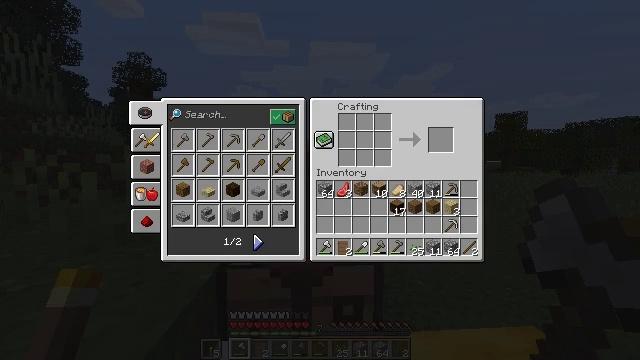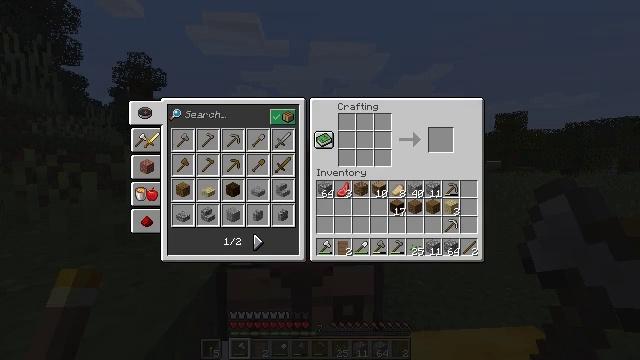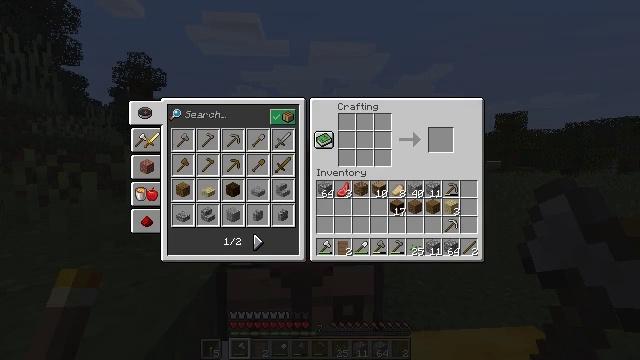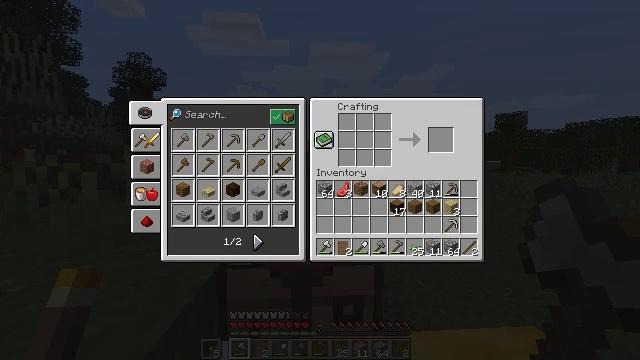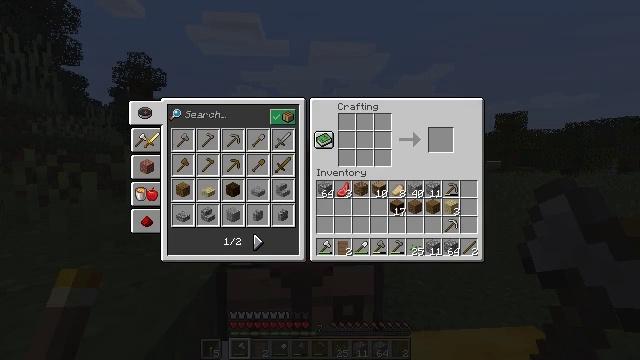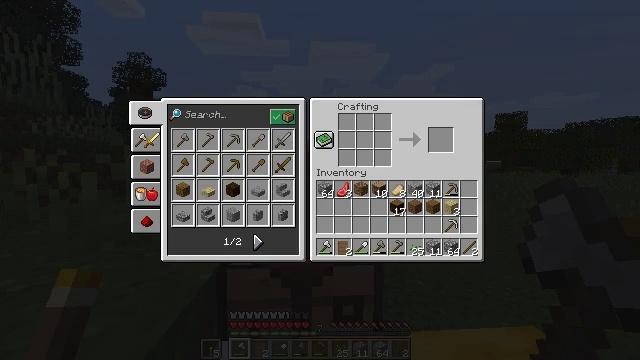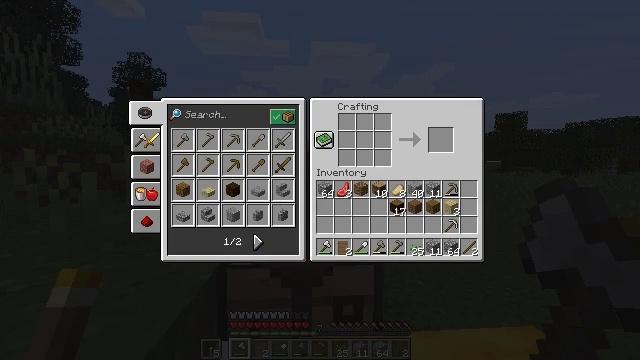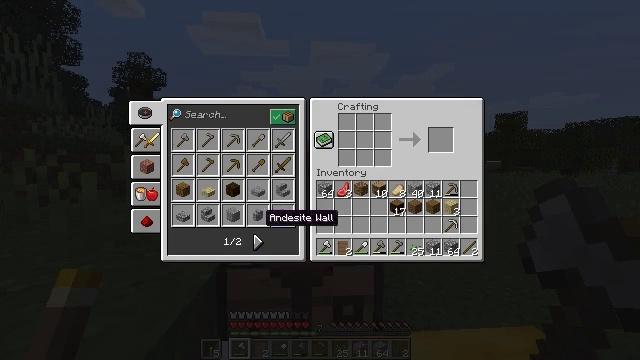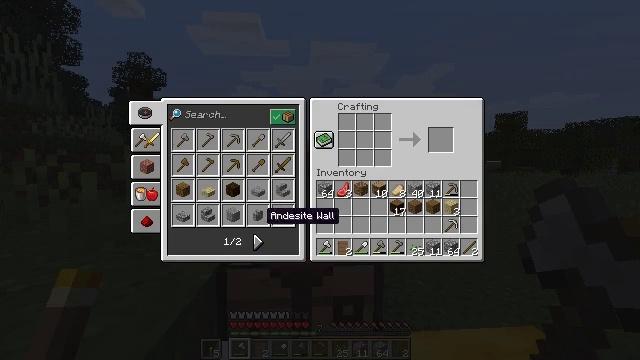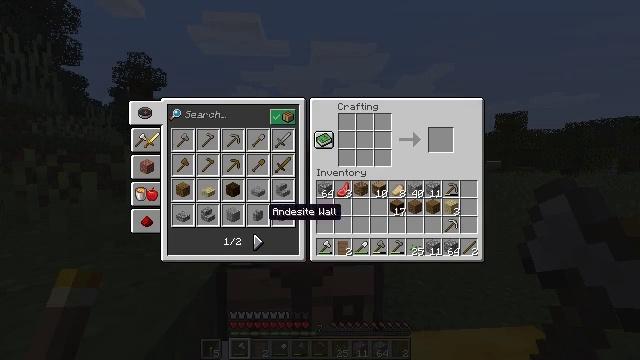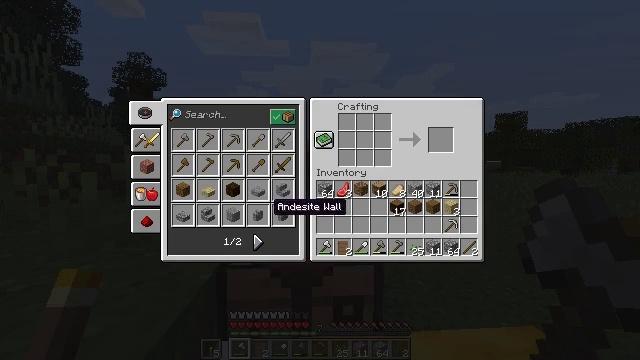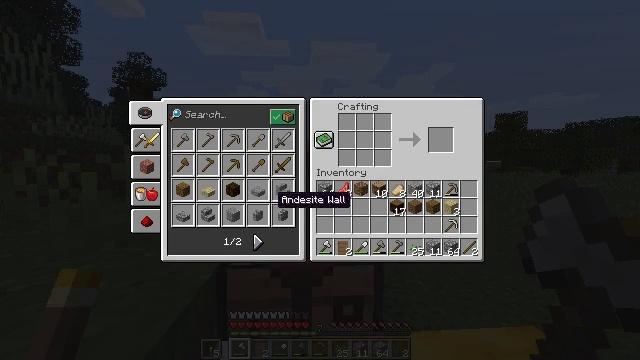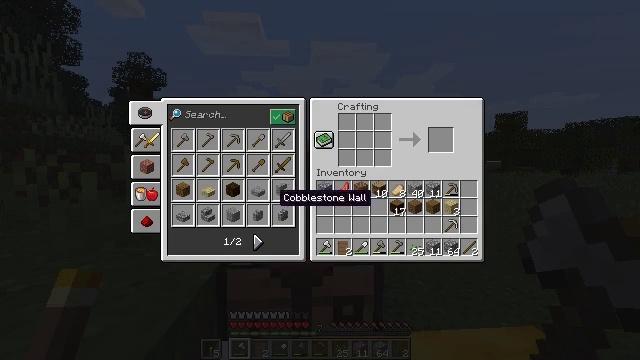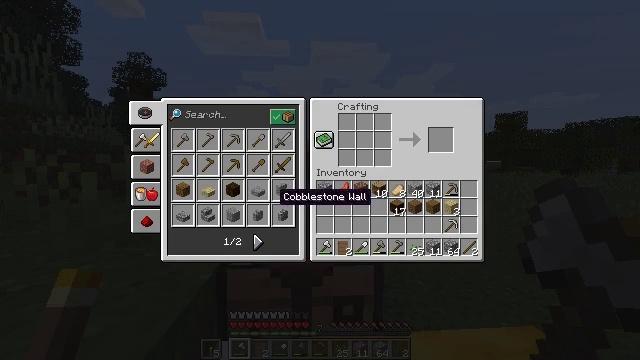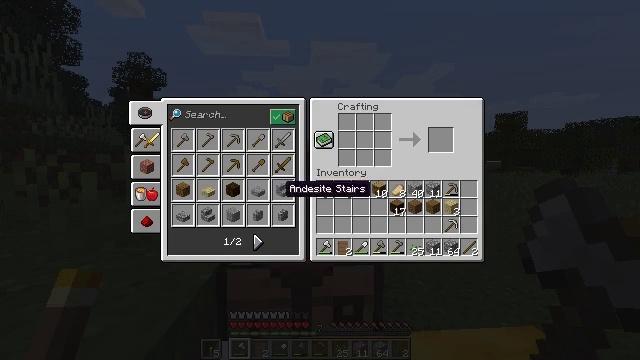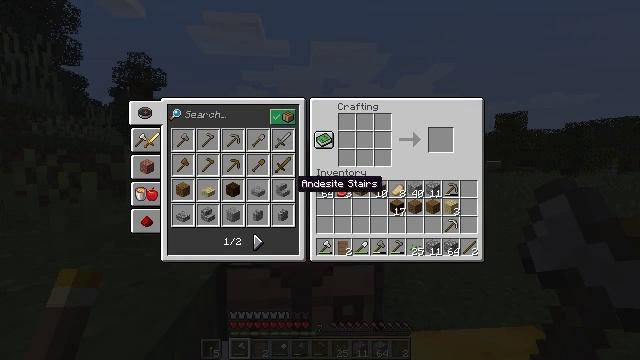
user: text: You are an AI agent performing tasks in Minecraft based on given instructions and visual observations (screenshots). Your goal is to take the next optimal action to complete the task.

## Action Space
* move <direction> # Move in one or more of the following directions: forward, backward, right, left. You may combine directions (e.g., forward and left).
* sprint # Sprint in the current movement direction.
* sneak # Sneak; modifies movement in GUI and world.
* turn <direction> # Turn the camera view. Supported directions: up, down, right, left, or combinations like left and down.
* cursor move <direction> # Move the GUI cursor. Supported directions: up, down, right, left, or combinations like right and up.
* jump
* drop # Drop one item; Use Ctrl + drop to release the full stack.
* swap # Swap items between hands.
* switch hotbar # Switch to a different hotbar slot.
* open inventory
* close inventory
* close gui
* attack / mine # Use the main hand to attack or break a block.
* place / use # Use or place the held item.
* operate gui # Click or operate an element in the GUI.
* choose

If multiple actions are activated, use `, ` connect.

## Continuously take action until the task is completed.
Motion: motion action
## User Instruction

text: Use the crafting table to make an andesite slab.
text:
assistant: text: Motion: no_op
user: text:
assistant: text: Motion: no_op
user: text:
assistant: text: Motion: no_op
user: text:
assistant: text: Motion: no_op
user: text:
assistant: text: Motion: no_op
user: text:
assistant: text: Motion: no_op
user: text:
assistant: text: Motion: no_op
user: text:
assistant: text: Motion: no_op
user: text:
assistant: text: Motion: no_op
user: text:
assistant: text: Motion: no_op
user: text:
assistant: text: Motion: cursor move up
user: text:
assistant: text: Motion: no_op
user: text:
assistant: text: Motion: no_op
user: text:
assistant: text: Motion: cursor move up
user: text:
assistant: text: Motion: cursor move right
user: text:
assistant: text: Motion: cursor move right
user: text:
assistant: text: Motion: cursor move right
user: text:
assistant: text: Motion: cursor move right
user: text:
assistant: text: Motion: cursor move right
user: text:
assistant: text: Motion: cursor move right
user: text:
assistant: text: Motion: cursor move right
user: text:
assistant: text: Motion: no_op
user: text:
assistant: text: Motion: no_op
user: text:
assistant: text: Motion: no_op
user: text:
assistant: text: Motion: no_op
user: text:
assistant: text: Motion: no_op
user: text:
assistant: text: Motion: no_op
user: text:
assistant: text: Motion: no_op
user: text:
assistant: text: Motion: cursor move left
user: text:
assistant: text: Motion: cursor move left